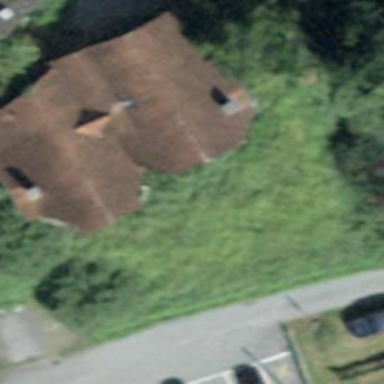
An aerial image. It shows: Simple house.